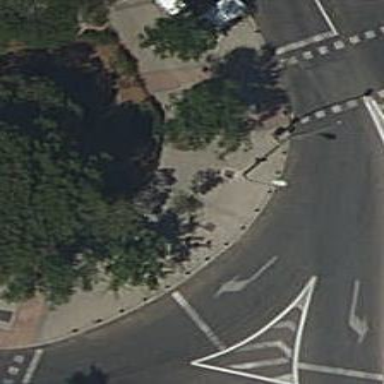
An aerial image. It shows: Bollard barrier.